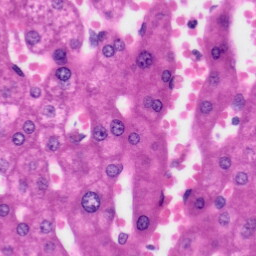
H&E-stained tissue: Liver